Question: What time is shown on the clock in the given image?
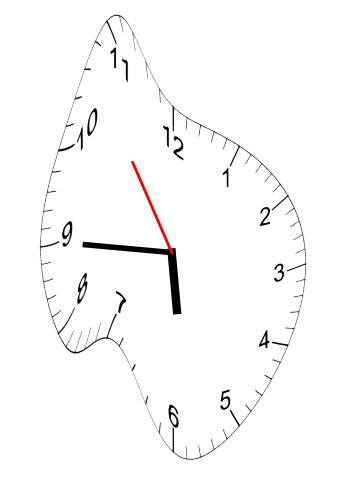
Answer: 05:44:54